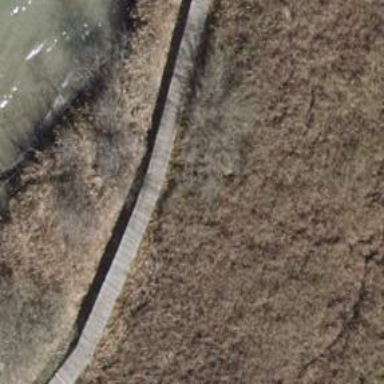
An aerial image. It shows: Path on boardwalk bridge.